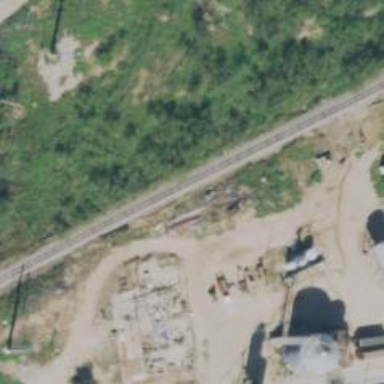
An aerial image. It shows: Railway track.